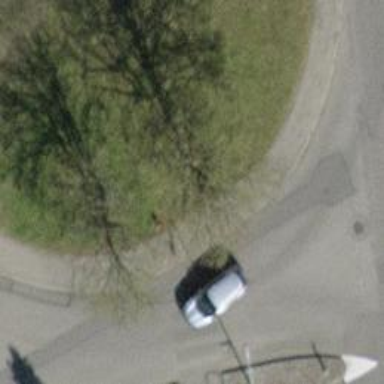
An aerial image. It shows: Asphalt sidewalk.